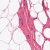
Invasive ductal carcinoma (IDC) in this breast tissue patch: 0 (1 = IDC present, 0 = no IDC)